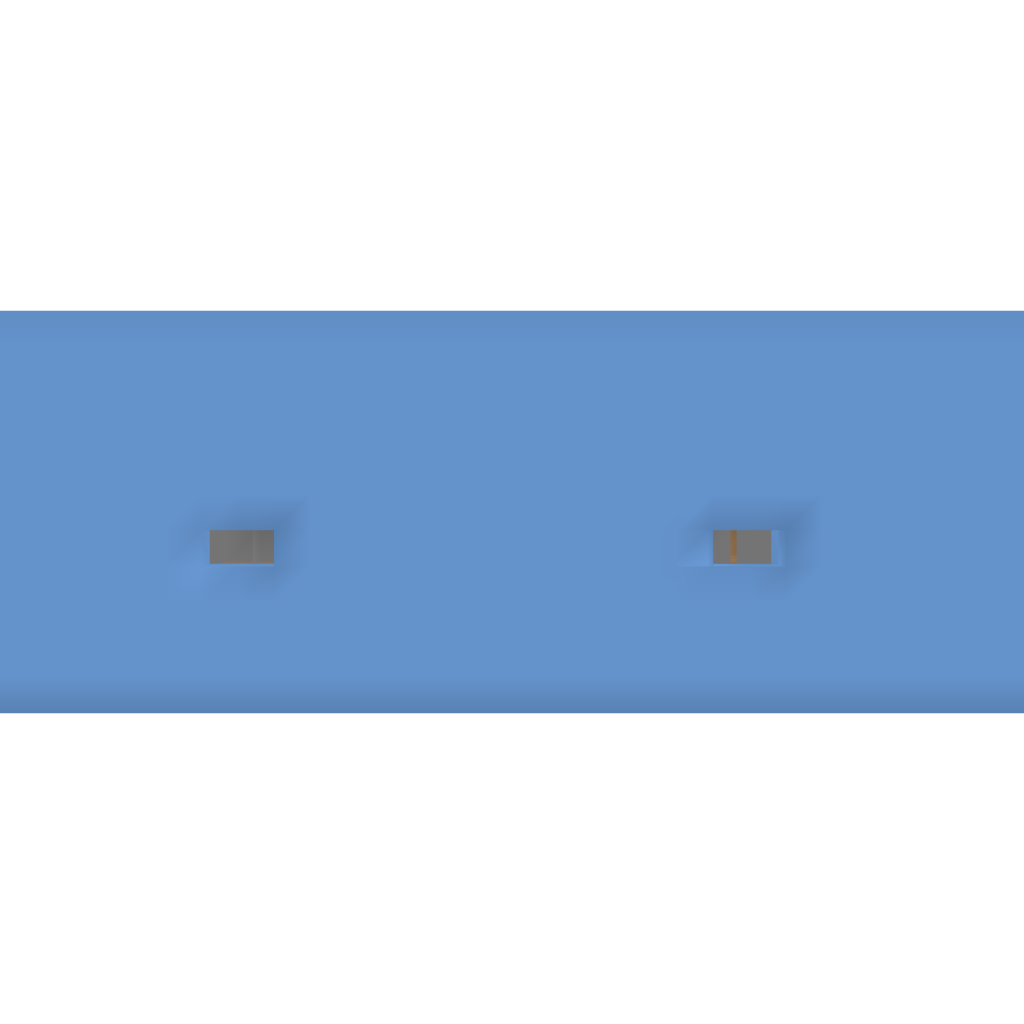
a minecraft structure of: Salvage and Attack Submarine Nautilus bad low quality